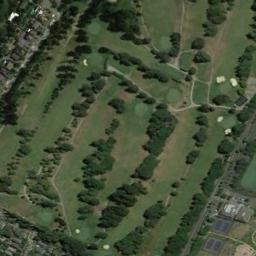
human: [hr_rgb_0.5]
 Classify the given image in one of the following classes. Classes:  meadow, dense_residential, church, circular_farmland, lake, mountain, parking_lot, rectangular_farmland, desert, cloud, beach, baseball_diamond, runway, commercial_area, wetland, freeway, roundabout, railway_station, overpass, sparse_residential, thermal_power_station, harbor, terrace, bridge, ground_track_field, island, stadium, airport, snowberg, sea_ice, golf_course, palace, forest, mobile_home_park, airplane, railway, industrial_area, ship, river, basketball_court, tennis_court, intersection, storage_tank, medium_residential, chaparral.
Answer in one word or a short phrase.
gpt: golf_course